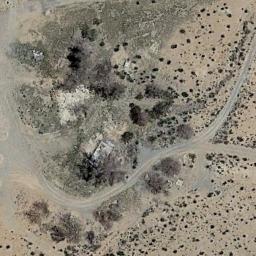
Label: chaparral